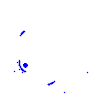
Particle: electron